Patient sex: M
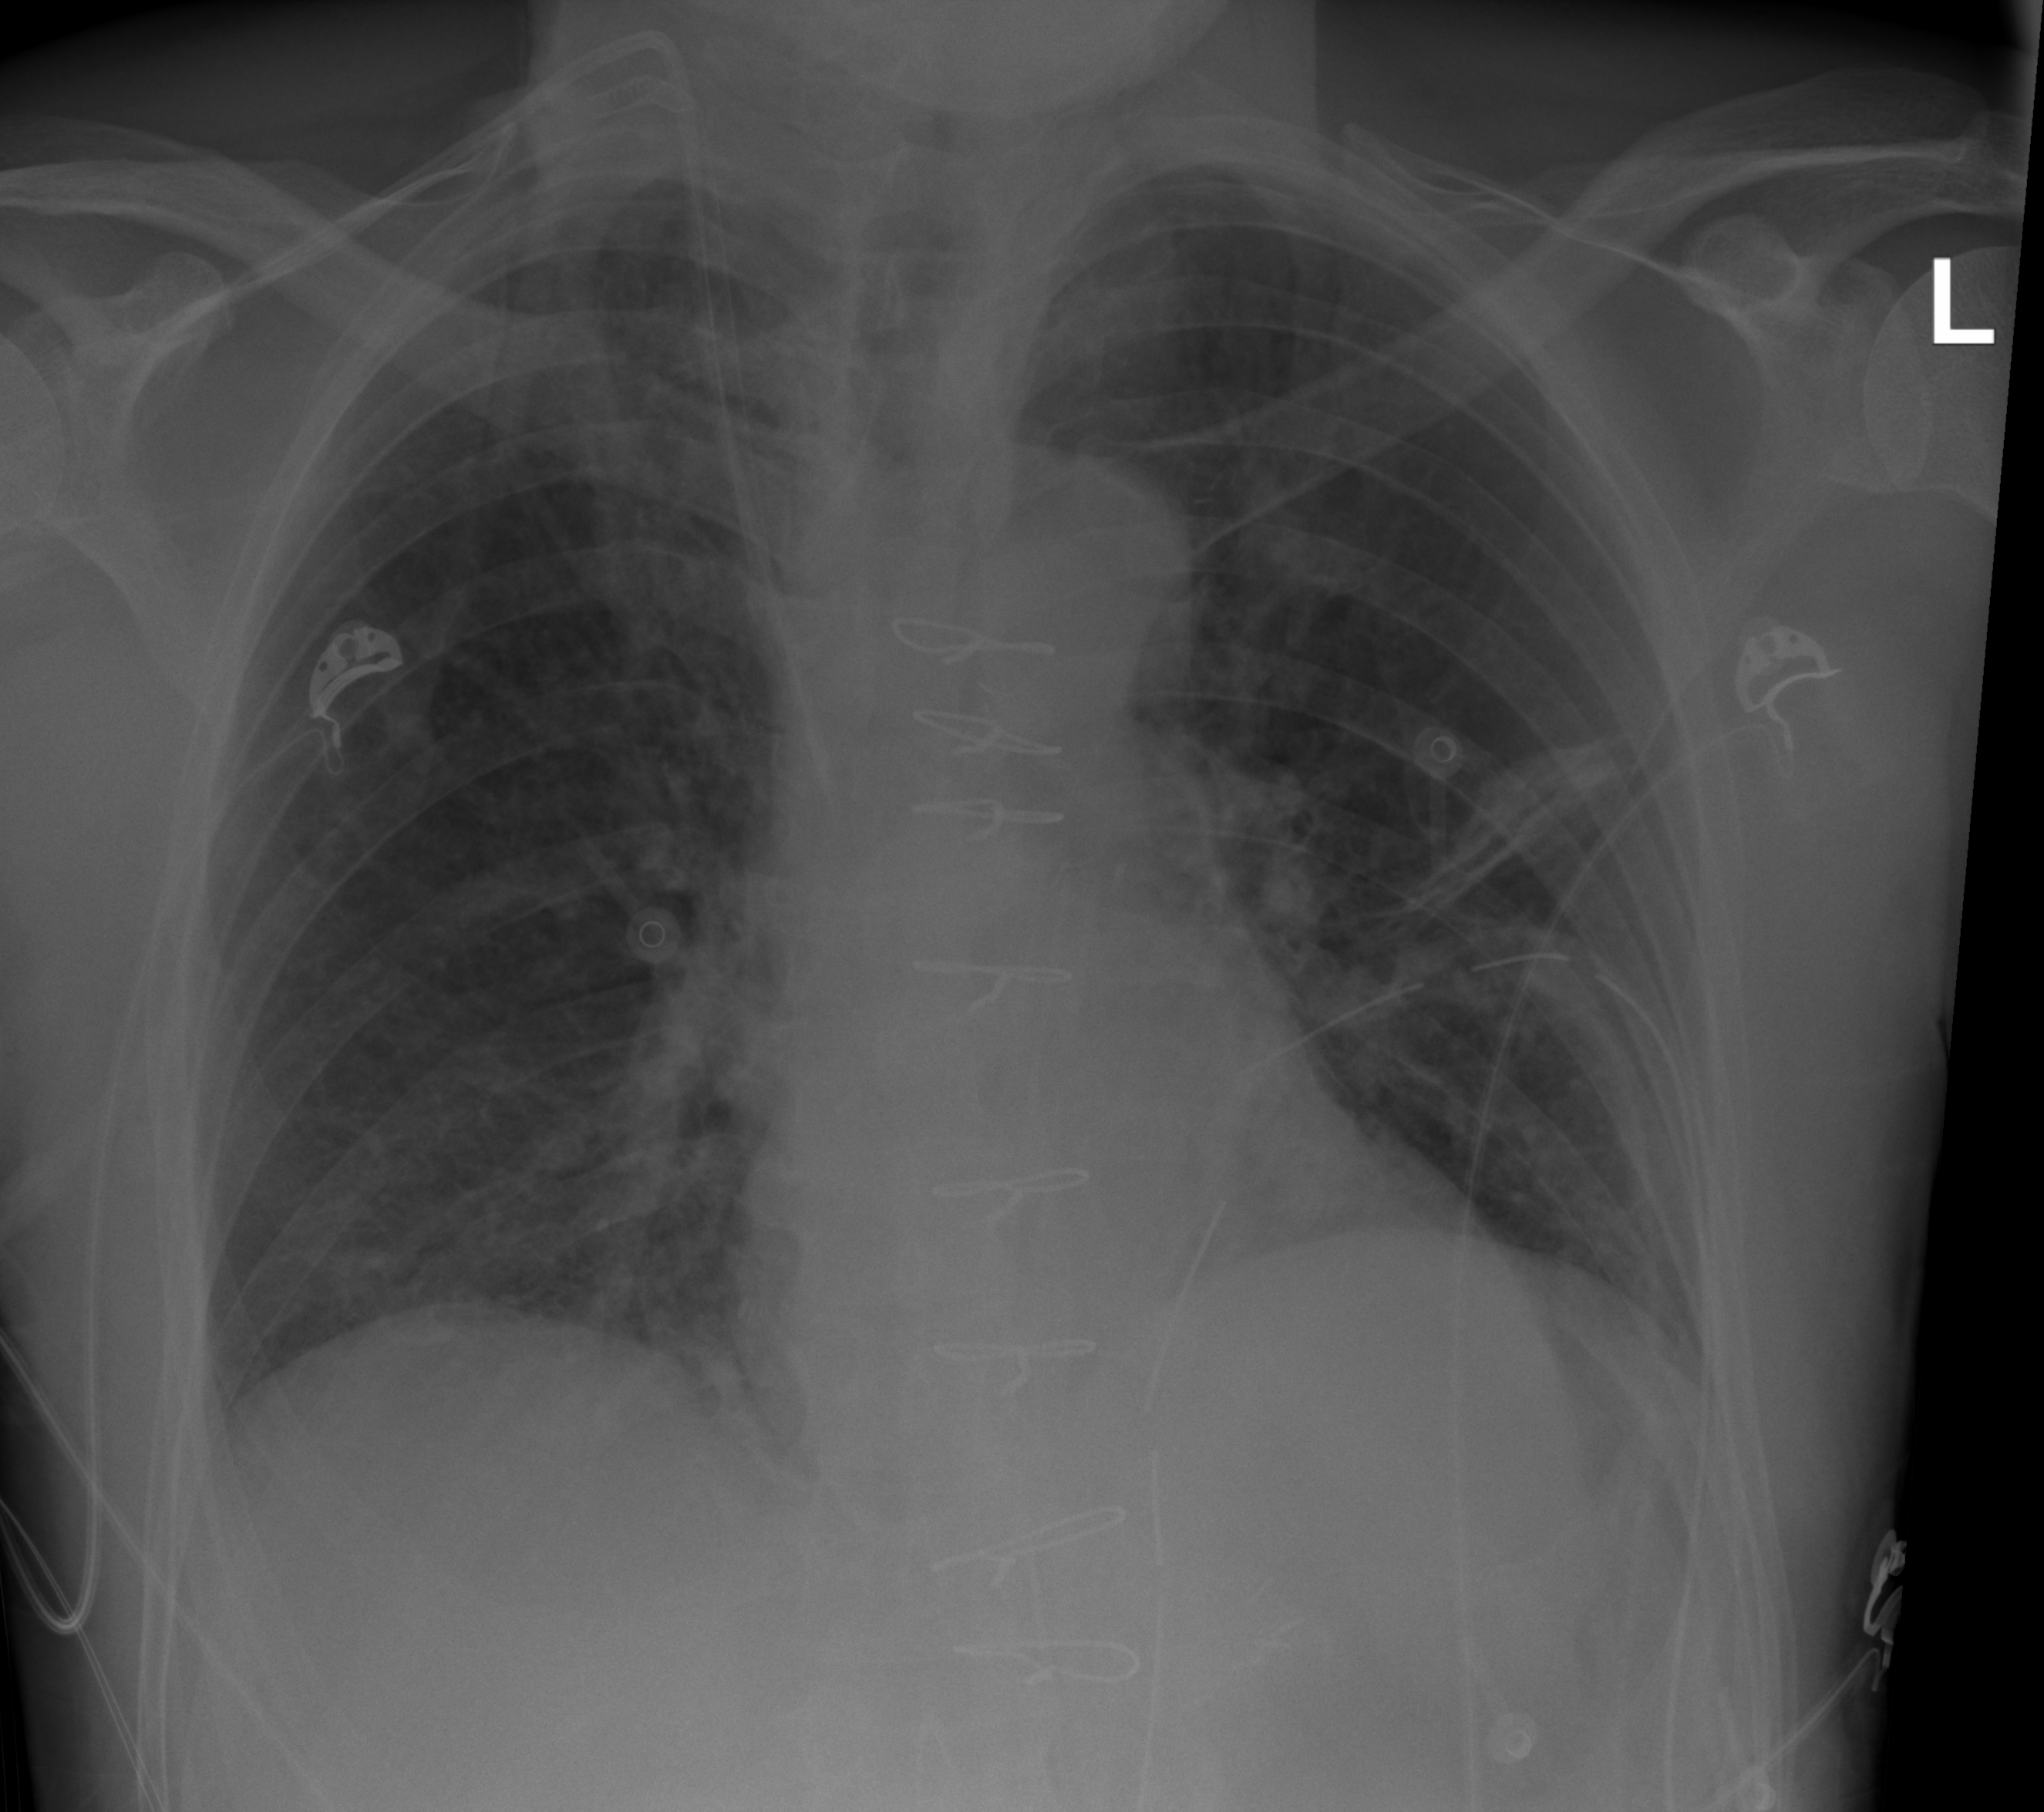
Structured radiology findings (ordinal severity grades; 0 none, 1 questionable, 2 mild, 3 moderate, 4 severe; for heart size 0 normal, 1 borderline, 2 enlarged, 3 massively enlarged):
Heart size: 0
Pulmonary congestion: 2
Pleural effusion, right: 0
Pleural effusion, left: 0
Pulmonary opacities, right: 1
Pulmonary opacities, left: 1
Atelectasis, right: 0
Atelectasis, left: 2